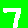
Digit: 7